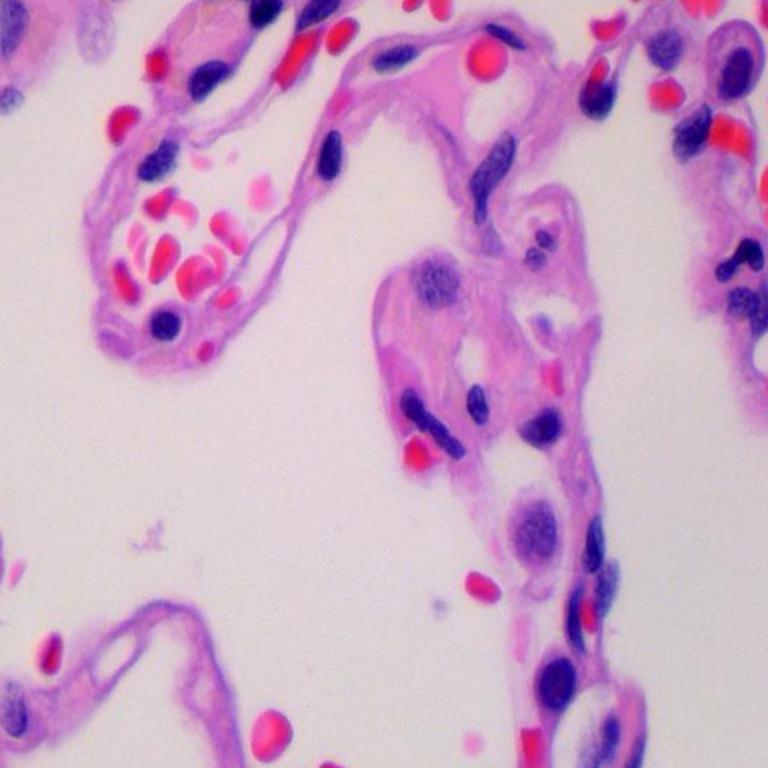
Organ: lung
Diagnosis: benign